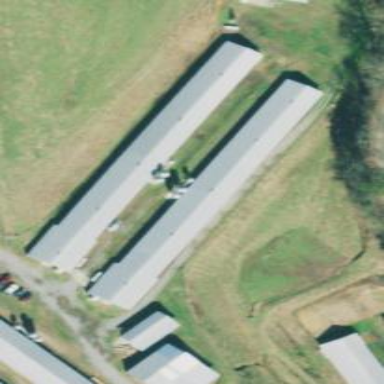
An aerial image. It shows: Poultry house.